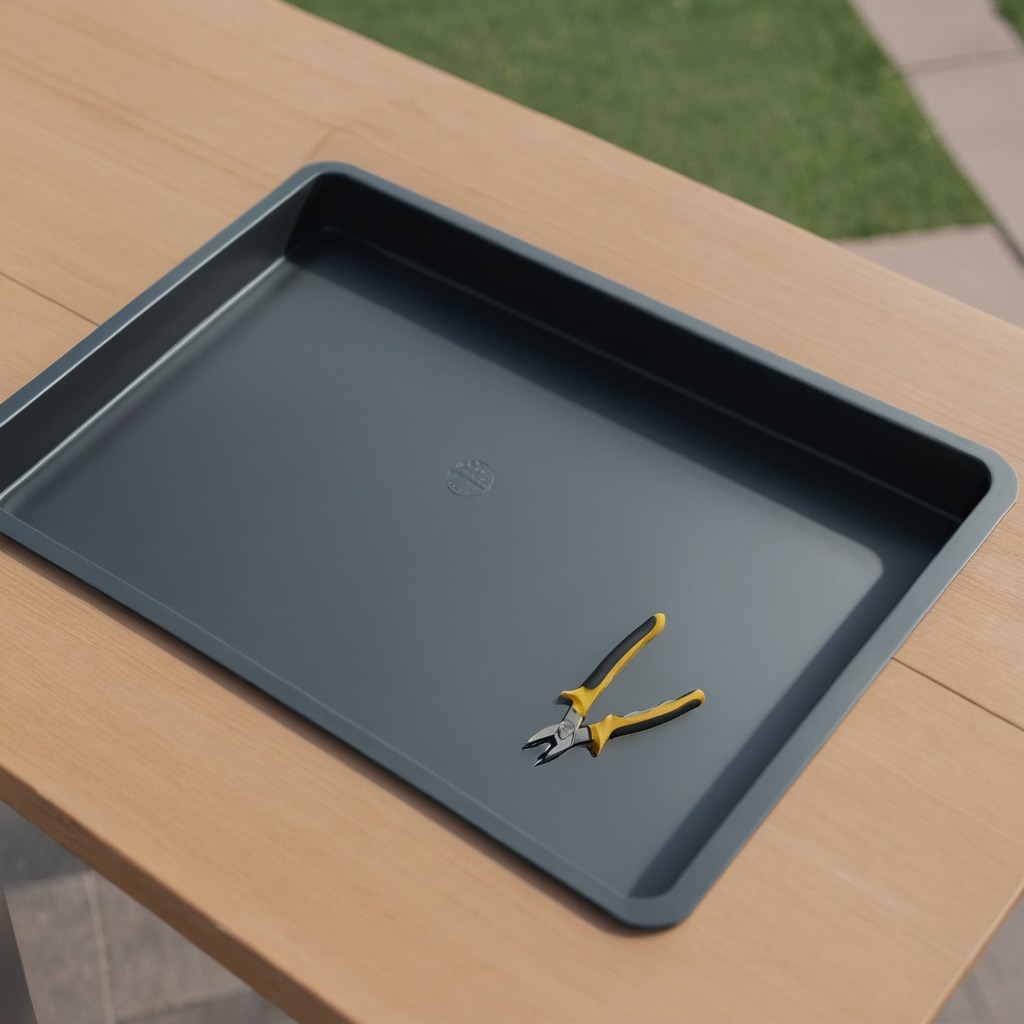
A plier is lying on the textured surface of a clean utility table.